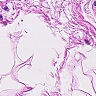
Metastatic tissue present: no